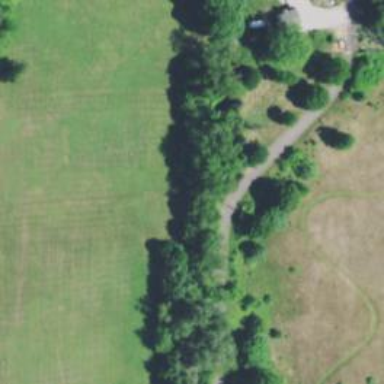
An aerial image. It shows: Disc golf tee area.